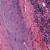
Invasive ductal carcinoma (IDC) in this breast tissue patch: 0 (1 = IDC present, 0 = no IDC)